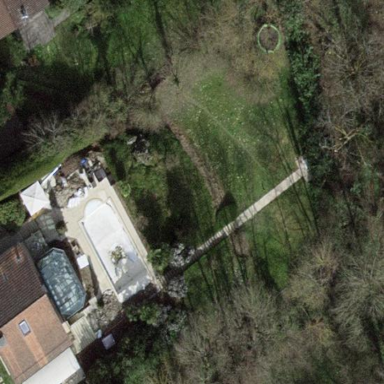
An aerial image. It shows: Garden enclosed by fence.